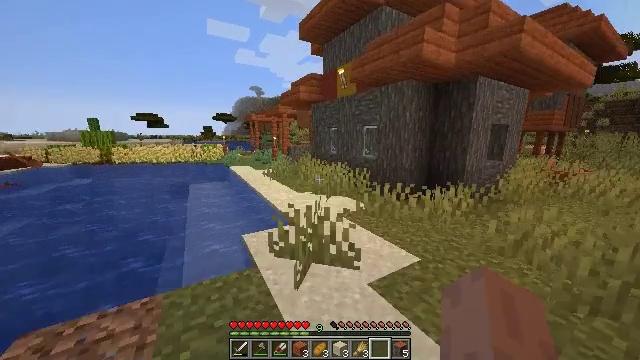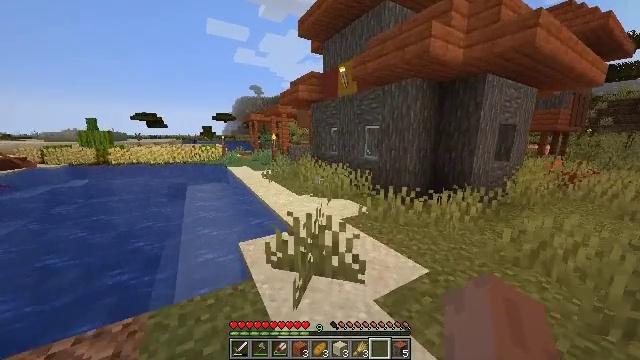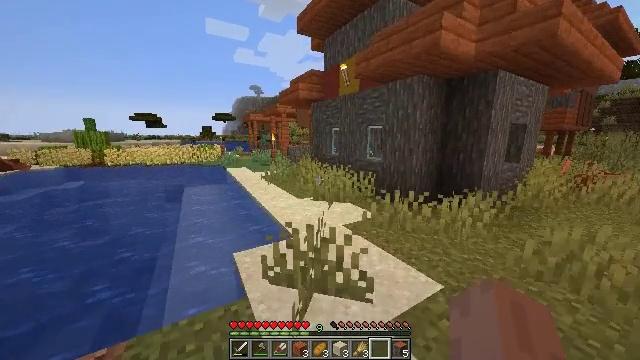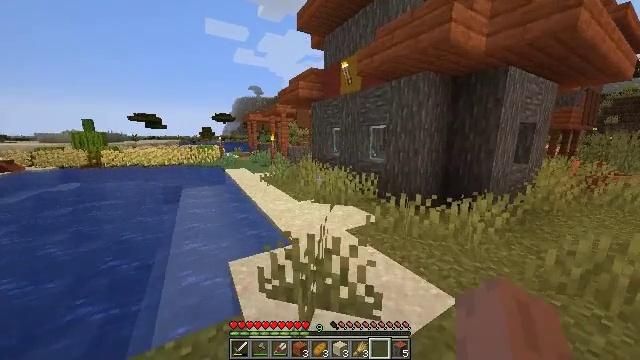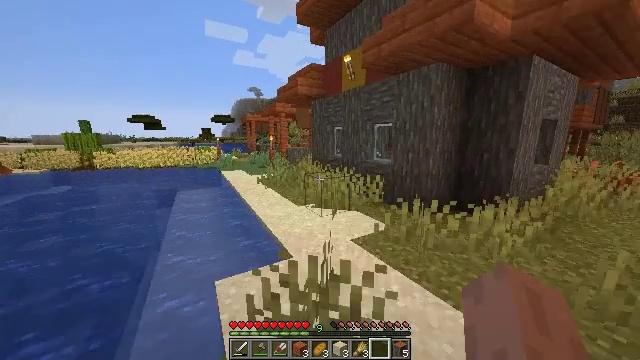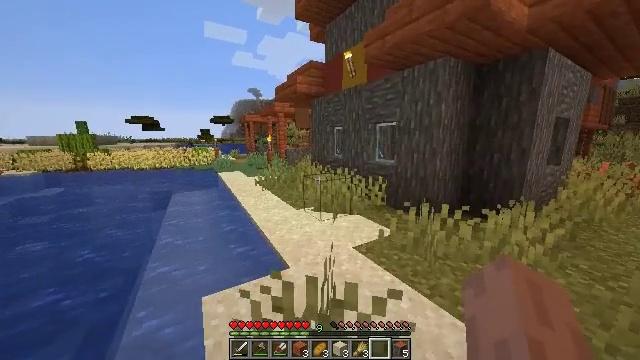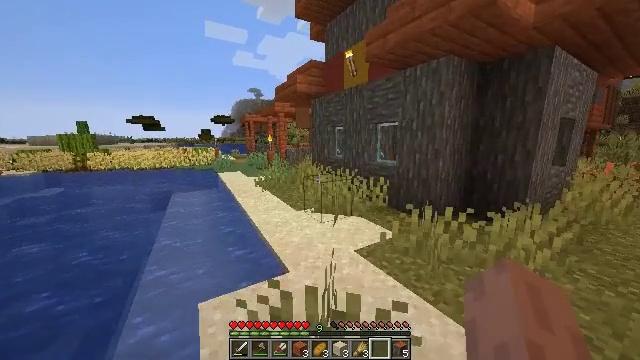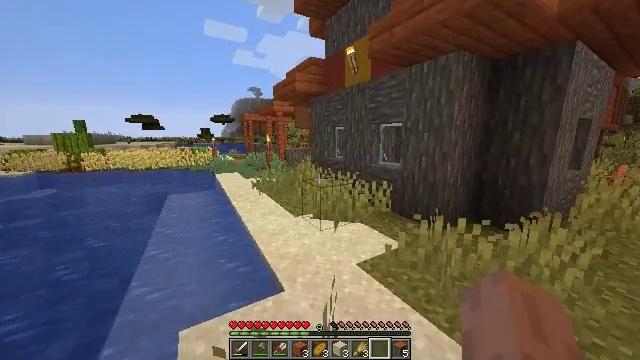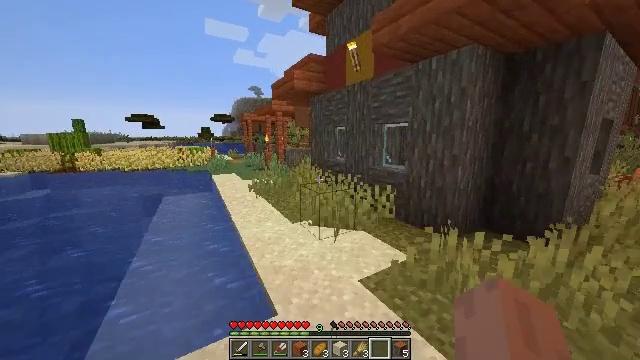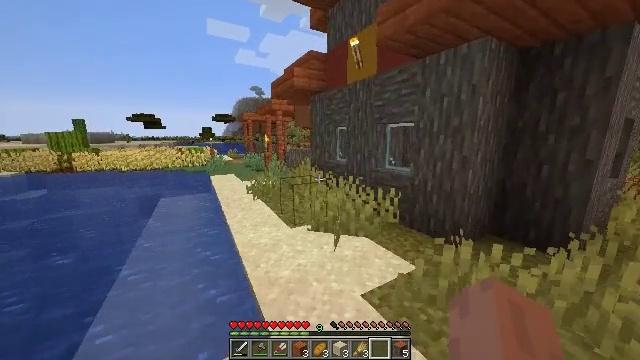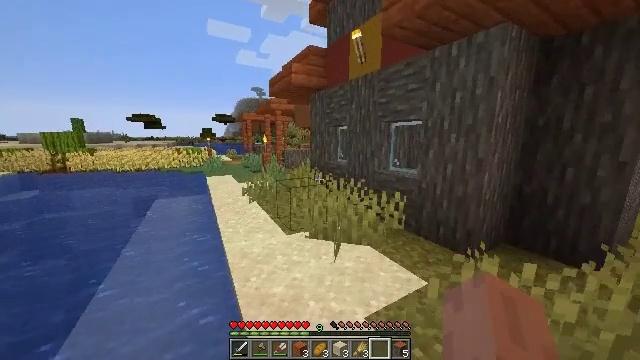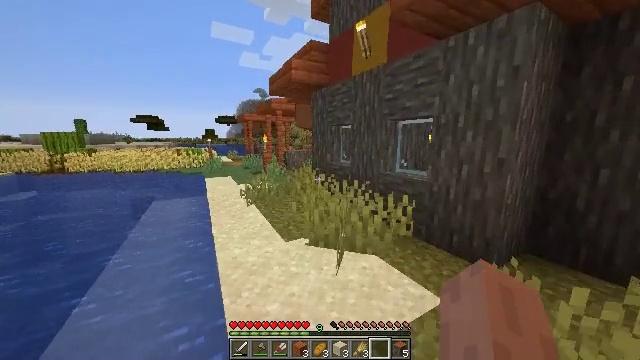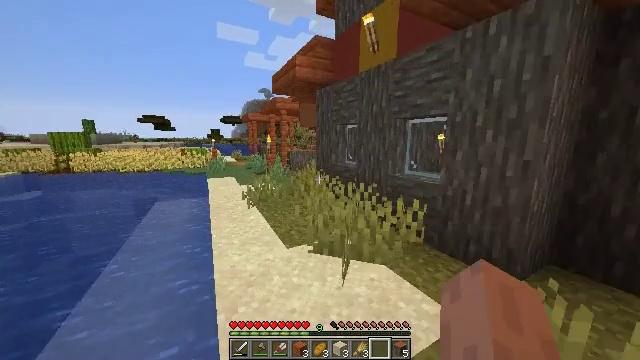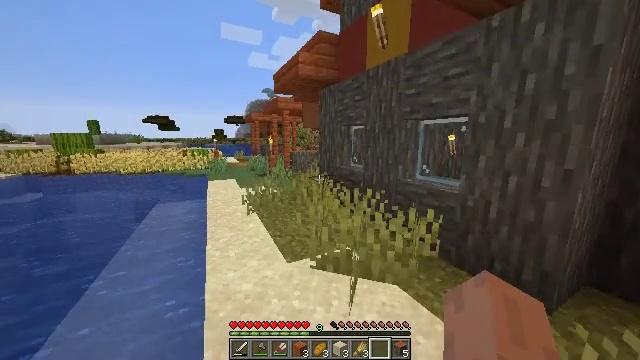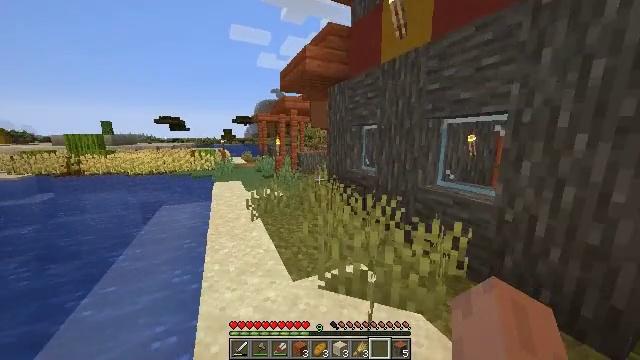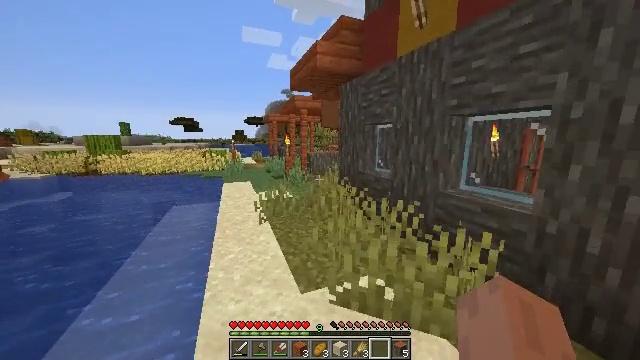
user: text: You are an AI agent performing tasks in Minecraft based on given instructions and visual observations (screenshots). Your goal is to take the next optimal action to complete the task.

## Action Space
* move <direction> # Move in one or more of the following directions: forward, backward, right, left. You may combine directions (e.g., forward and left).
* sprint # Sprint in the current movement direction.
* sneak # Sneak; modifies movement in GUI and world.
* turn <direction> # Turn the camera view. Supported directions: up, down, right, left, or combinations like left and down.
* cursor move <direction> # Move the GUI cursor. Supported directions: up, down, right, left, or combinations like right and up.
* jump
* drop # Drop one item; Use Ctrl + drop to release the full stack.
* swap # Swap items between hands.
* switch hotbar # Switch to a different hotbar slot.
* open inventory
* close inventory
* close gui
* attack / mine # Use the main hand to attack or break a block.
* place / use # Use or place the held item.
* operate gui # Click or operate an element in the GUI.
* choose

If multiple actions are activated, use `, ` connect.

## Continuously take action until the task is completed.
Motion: motion action
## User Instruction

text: Smash the barrel to get its contents.
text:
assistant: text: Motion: move forward, sprint
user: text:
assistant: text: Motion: move forward, sprint
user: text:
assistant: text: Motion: move forward, sprint
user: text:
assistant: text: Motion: move forward, sprint
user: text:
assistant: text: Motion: move forward, sprint
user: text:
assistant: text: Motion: move forward, sprint
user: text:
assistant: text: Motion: move forward, sprint
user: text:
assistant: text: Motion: move forward, sprint
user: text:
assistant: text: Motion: move forward, sprint
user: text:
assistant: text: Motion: move forward, sprint
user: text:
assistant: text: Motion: move forward, sprint
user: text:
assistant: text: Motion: move forward, sprint, turn left
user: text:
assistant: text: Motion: move forward, sprint
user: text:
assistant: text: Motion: move forward, sprint, turn left
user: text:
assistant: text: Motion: move forward, sprint, turn left
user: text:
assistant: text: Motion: move forward, sprint, turn left
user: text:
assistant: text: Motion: move forward, sprint, turn left
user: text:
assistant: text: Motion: move forward, sprint, turn left
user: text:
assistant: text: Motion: move forward, sprint, turn left
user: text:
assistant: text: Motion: move forward, sprint, turn left
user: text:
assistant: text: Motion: move forward, sprint, turn left
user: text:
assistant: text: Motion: move forward, sprint, turn left
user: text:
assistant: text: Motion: move forward, sprint
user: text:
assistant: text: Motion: move forward, sprint
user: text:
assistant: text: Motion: move forward, sprint
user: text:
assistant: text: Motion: move forward, sprint
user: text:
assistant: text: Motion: move forward, sprint
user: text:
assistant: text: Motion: move forward, sprint
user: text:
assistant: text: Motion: move forward, sprint, turn left
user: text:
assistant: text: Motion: move forward, sprint